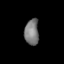
Tissue: lung
Cell type: Fibroblasts
Senescence score: 0.1597
Nuclear area (px): 360
Mean DAPI intensity: 121.967